Interaction volume radius: 5 \u00c5
Interaction volume height: 25 \u00c5
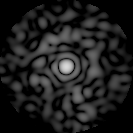
Disorder parameter: 0.8605